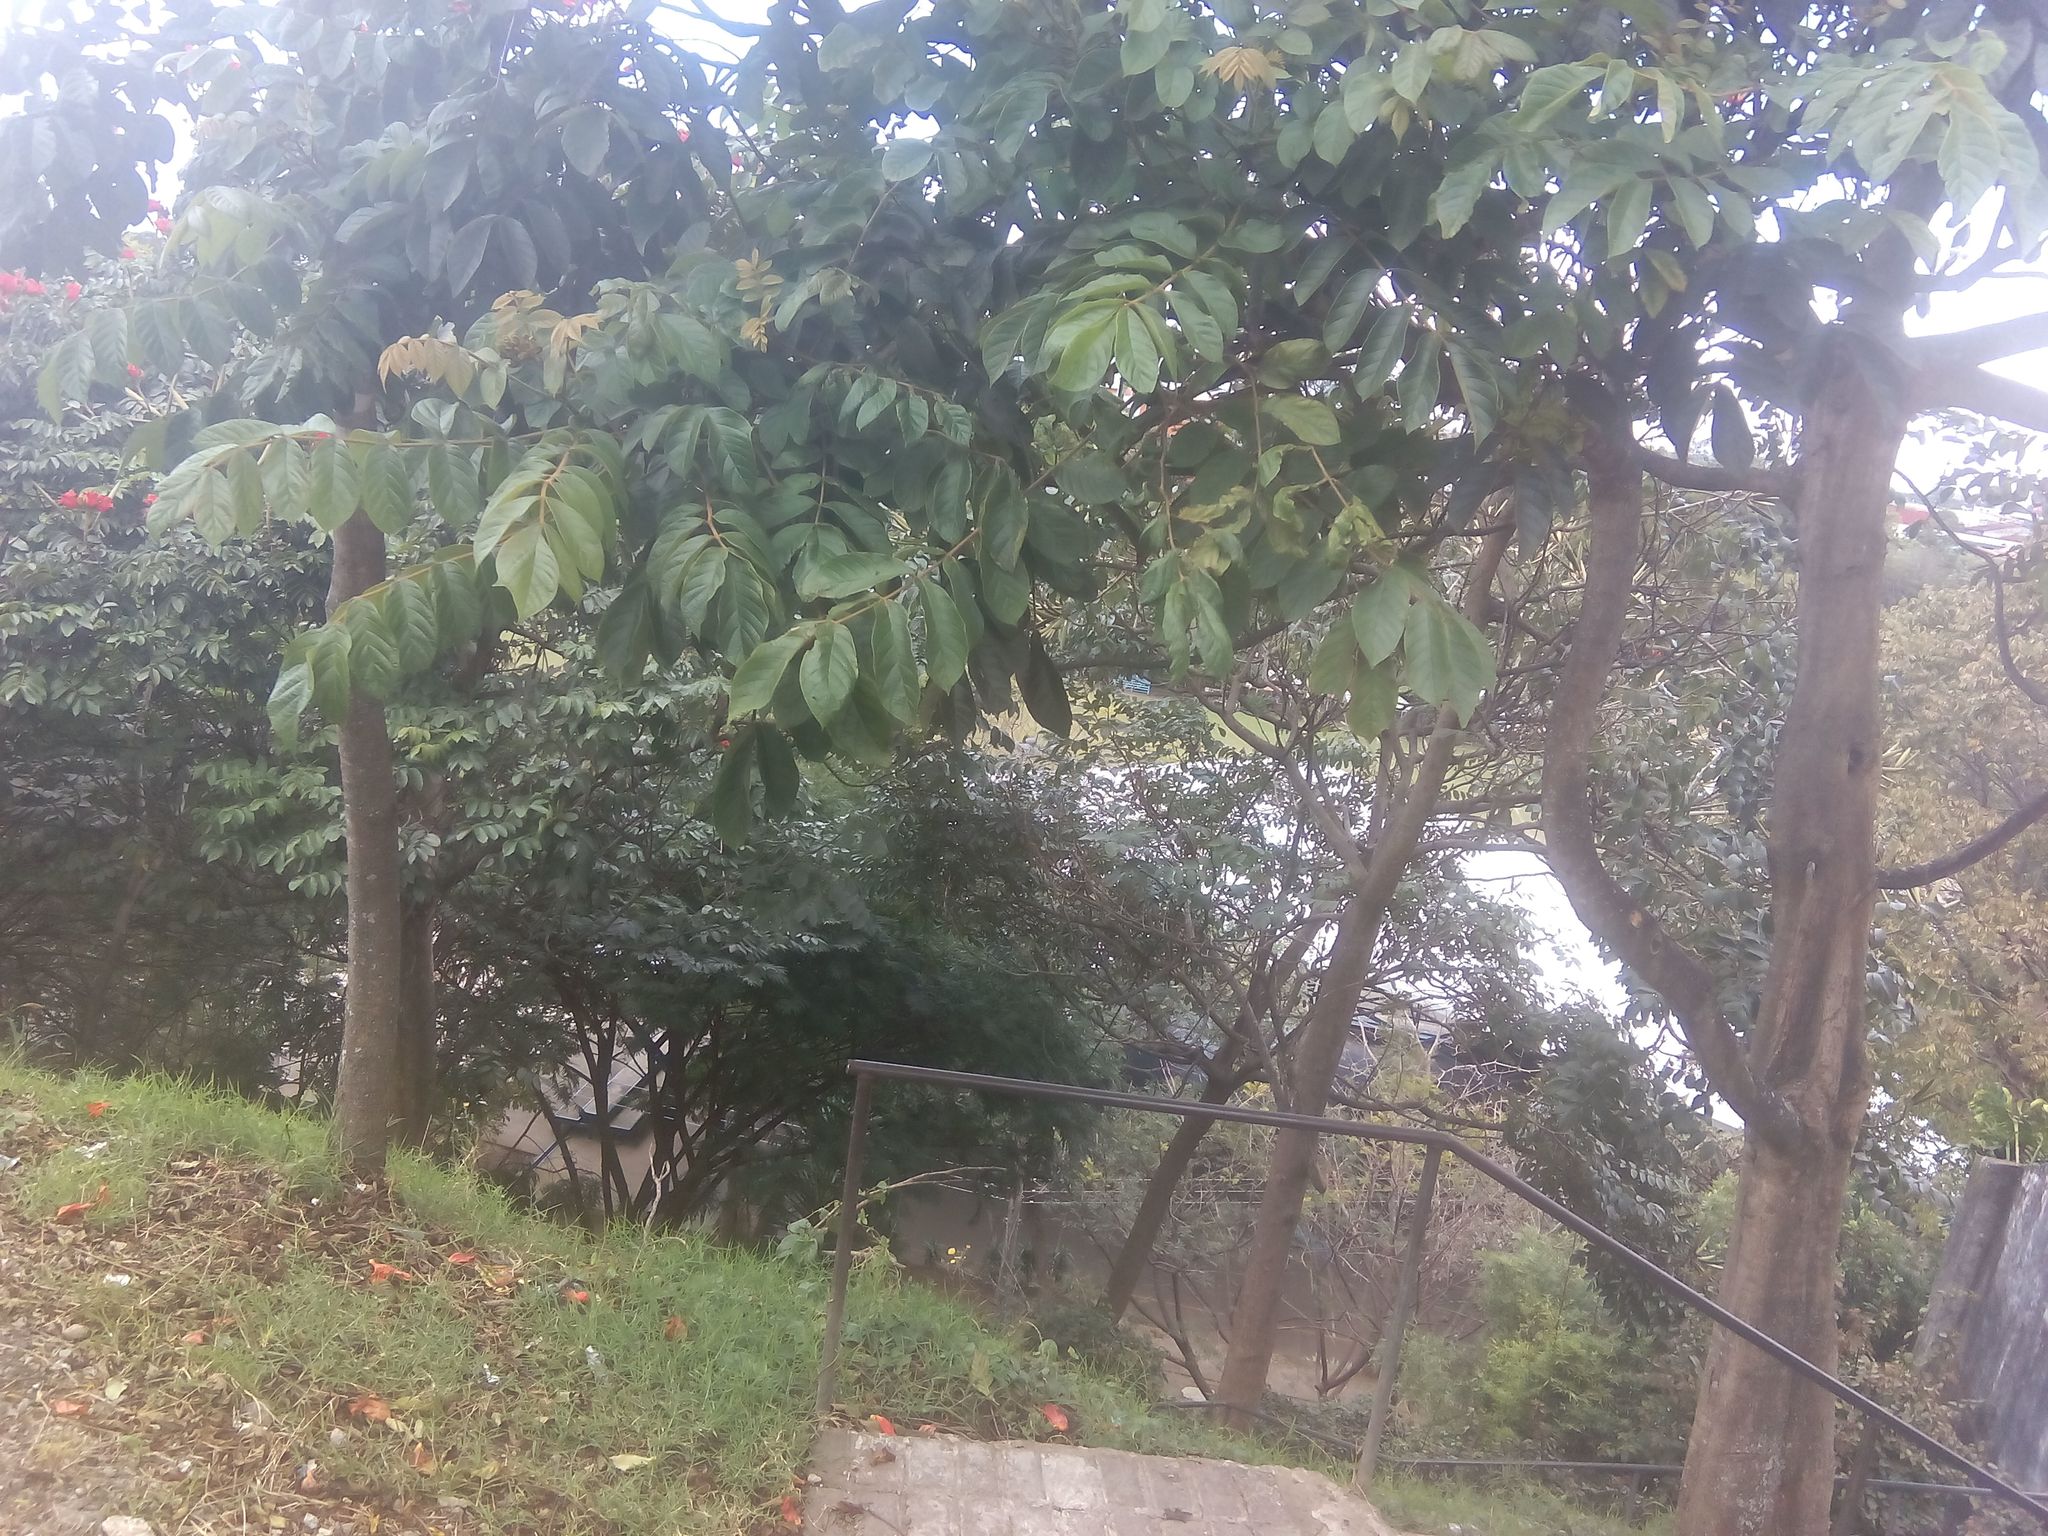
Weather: clear
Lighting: day
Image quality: slightly poor
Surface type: walking surface
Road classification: path, residential
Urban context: urban centre
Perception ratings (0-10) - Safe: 3.41, Lively: 0.69, Beautiful: 7.59, Boring: 6.1, Depressing: 1.09, Wealthy: 1.98